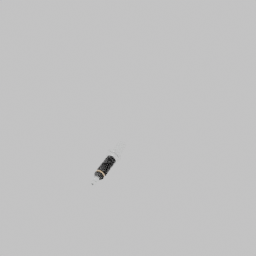
Label: mechanical